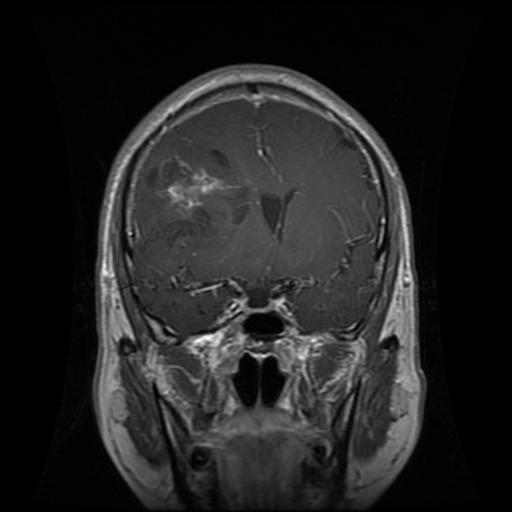
Label: glioma